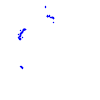
Particle: proton